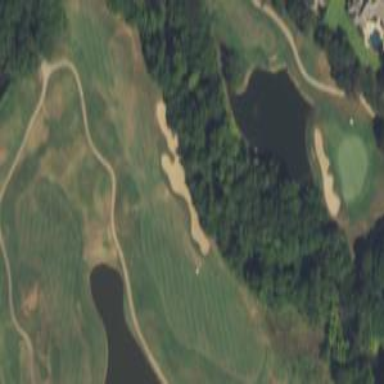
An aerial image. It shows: Grassy area designated as golf fairway.